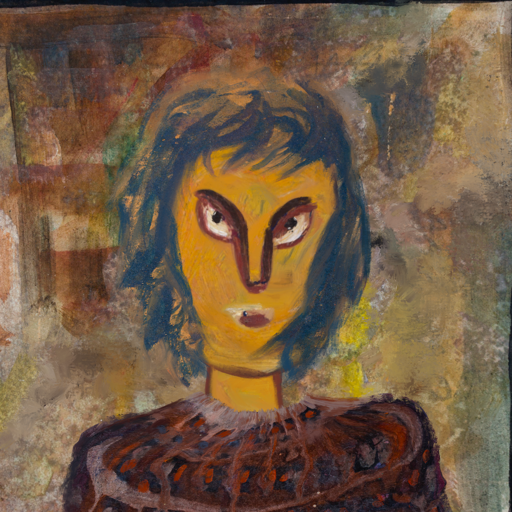
Background: Mosgoul, Head And Neck Front: After_Raid, Face Front: After_Raid, Bust: Hypocrite, Hair Front: InTheSun, Head Accessory: Blank, Second Necklace: Blank, Necklace: Blank, Baby: Blank